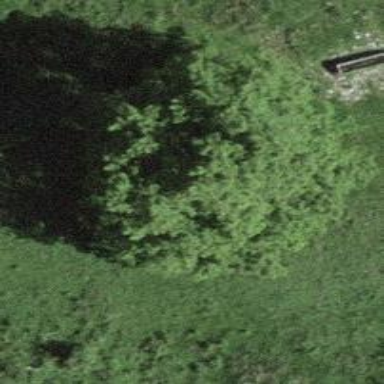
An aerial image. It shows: Single tag "natural: tree."